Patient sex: M
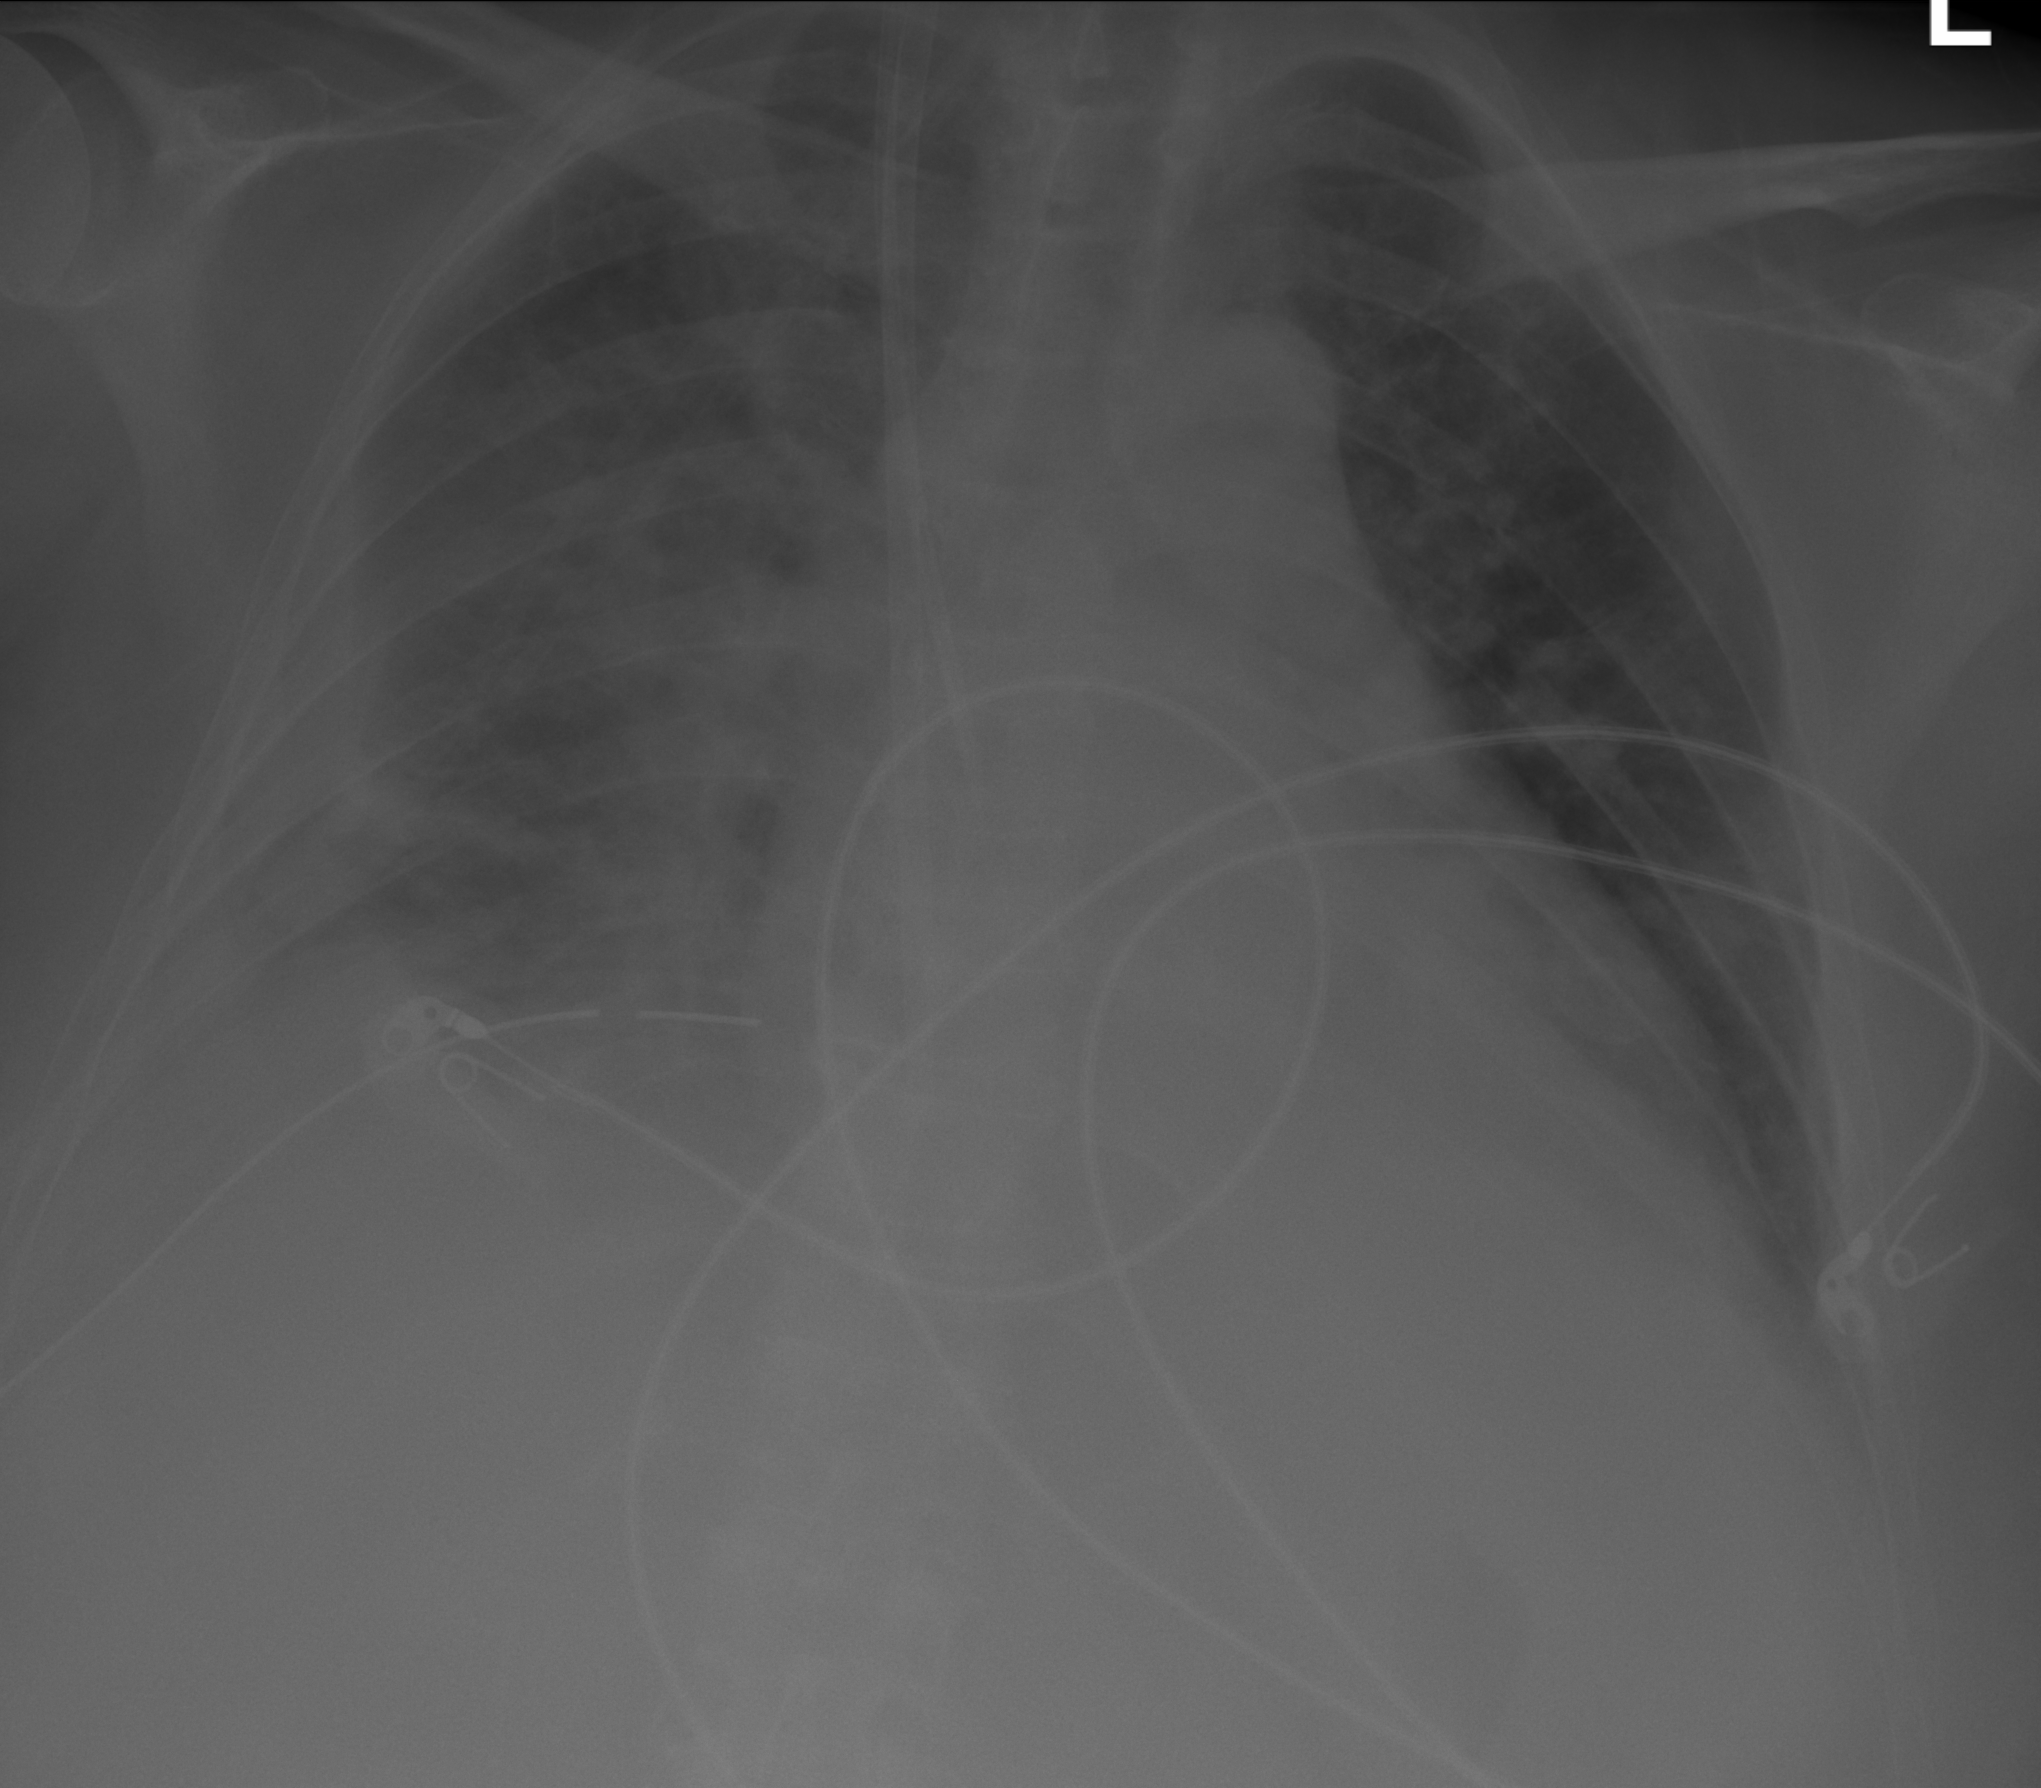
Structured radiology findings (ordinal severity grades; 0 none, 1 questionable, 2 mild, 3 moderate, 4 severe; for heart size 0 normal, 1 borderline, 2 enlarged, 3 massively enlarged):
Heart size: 2
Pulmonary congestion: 0
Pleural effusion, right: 3
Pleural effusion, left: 1
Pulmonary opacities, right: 2
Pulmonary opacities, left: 0
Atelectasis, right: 3
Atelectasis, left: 2